Field crop: tomato
Growth stage: 2
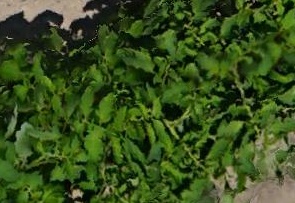
Species: tomato